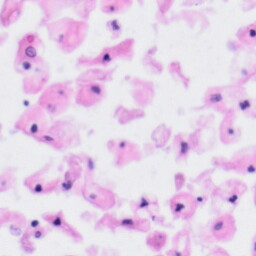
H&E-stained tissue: Tonsil